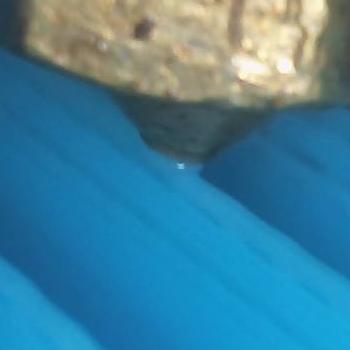
Flow rate: 224%